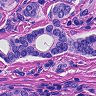
Metastatic tissue present: yes